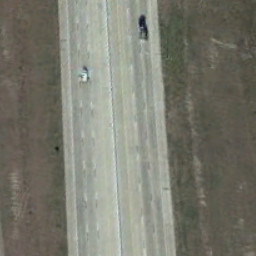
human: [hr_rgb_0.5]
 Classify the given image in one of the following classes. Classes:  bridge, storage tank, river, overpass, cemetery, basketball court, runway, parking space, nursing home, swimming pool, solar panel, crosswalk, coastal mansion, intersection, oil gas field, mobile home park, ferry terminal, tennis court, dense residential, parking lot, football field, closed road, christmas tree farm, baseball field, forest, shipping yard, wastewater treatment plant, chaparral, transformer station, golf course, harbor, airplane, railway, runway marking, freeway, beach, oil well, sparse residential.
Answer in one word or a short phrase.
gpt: freeway